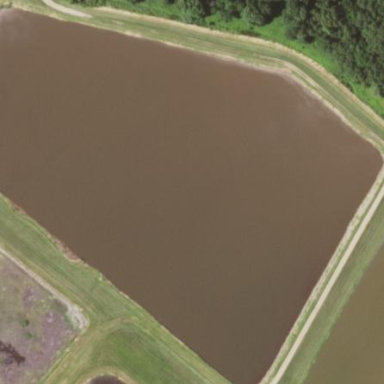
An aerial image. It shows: Reservoir area.